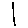
Label: line